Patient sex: M
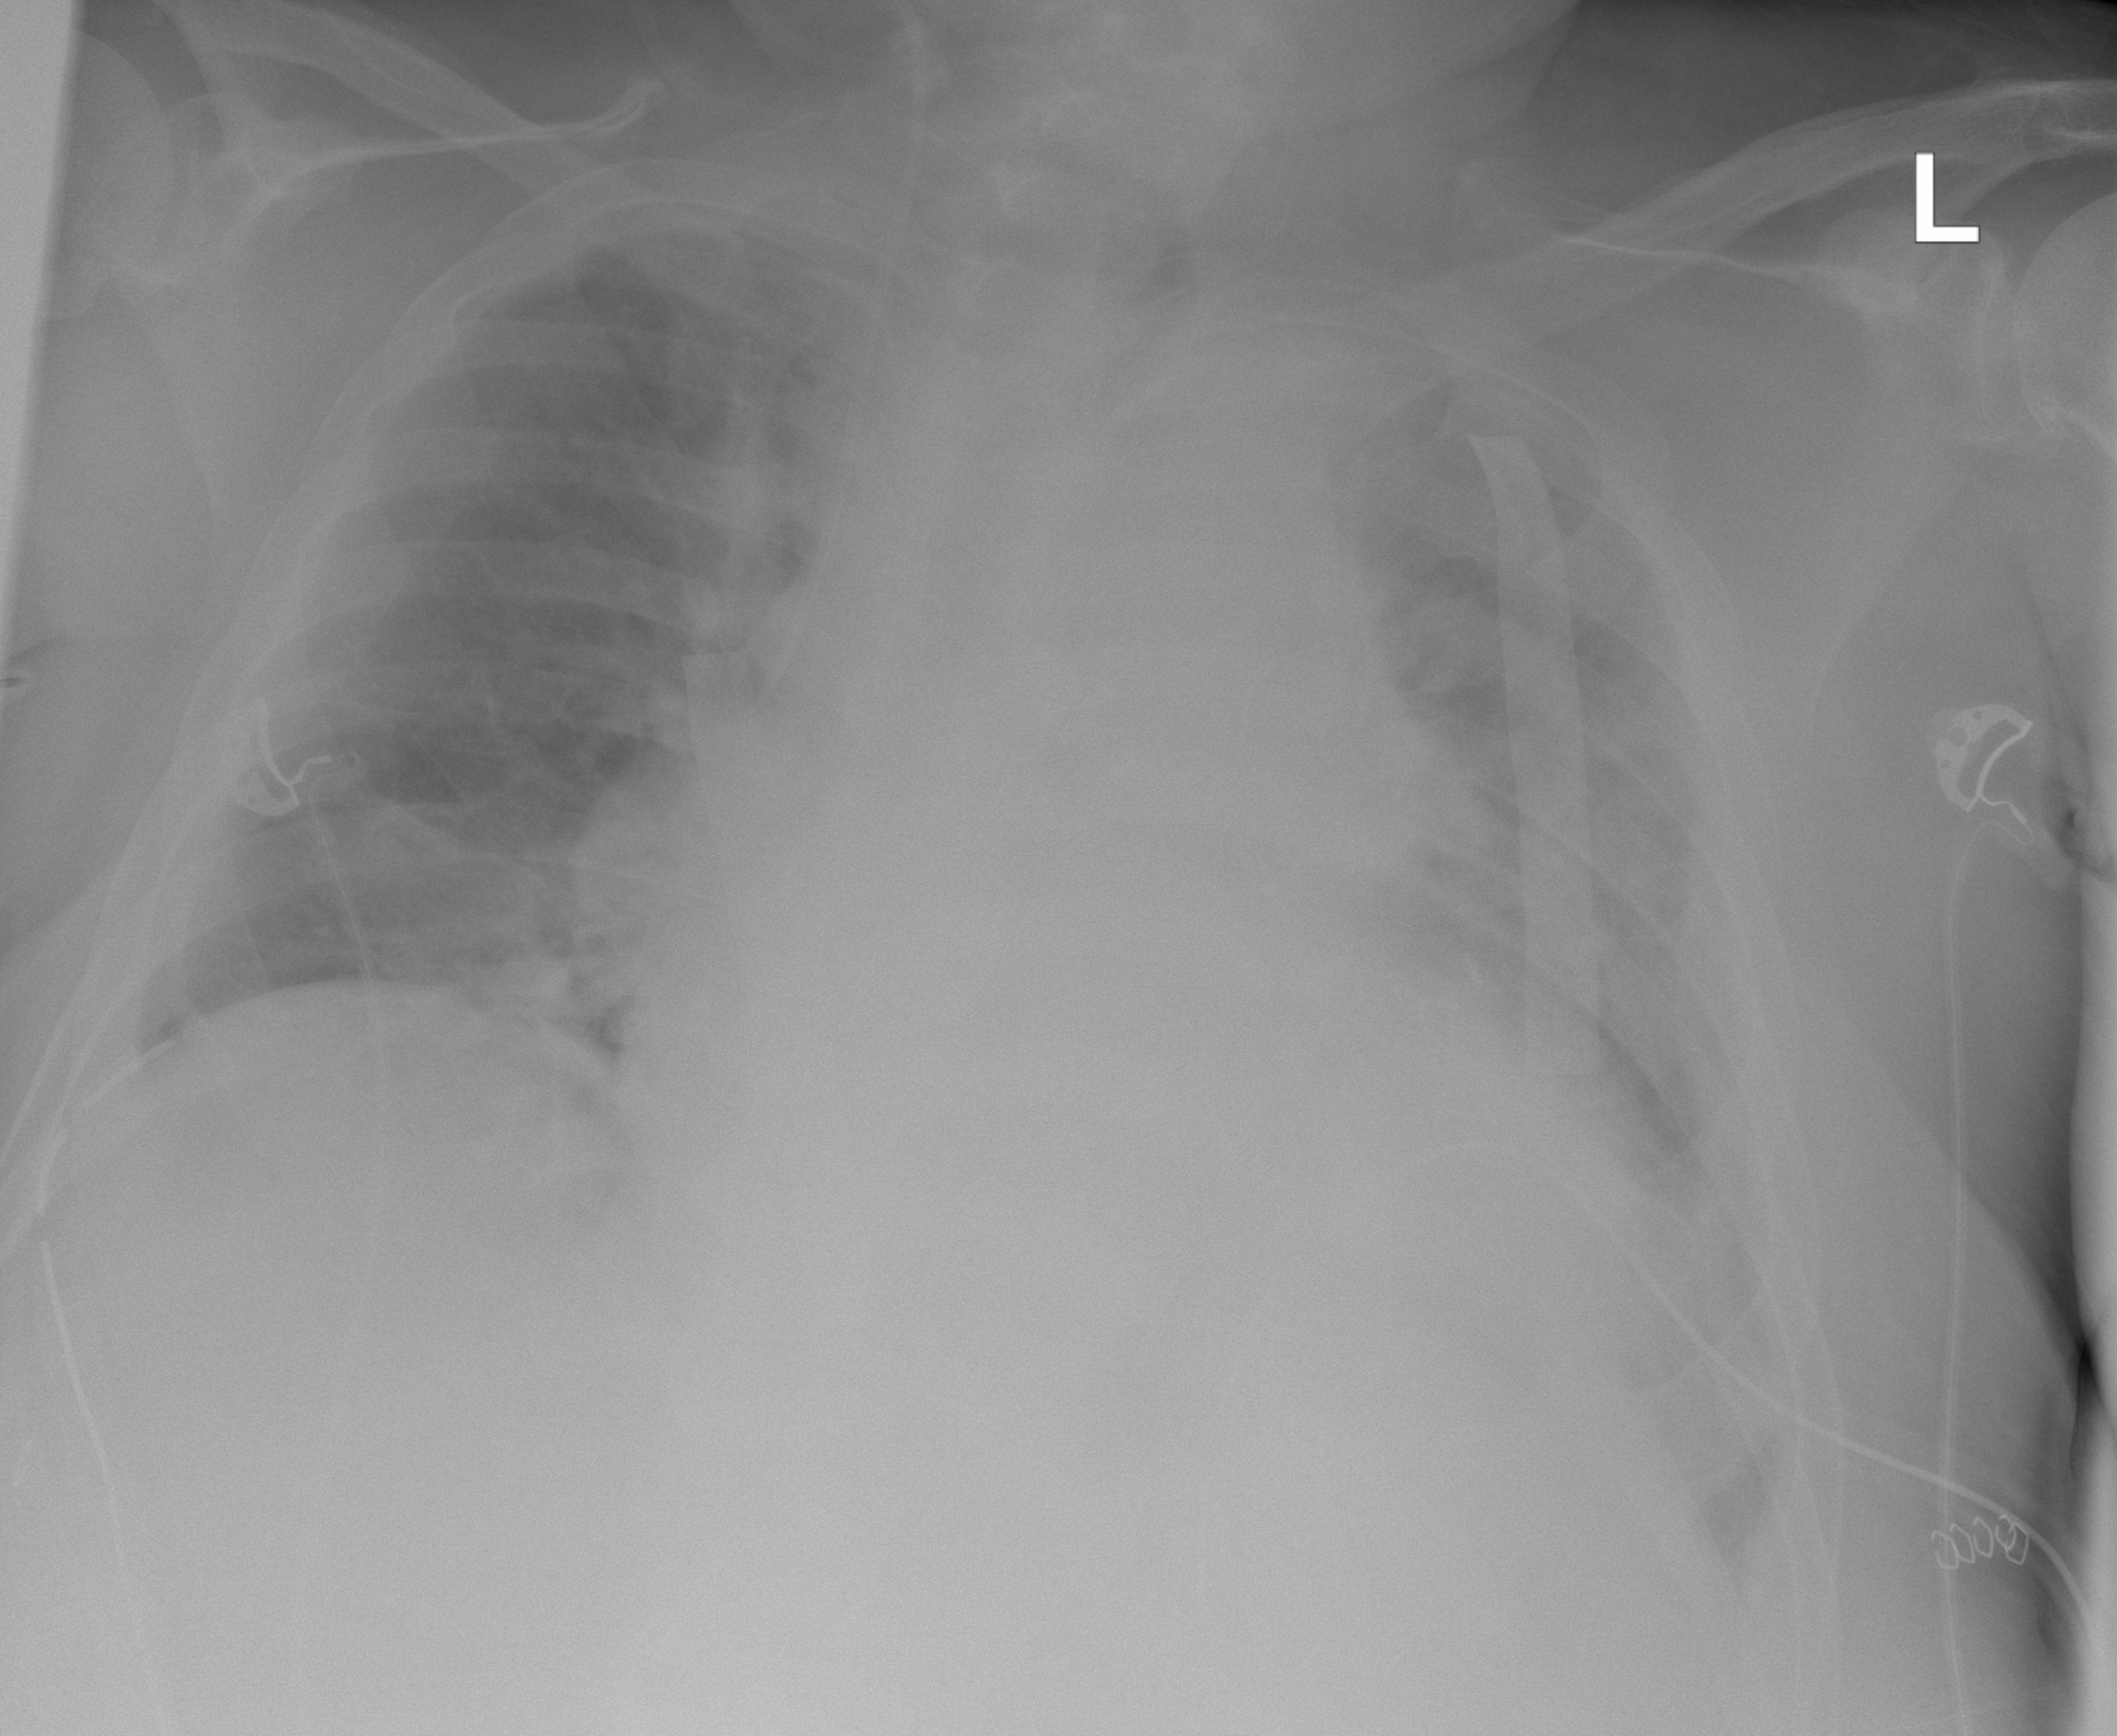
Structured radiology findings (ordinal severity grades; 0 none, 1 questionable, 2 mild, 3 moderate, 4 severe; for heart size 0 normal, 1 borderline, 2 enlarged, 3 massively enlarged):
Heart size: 3
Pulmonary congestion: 2
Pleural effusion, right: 0
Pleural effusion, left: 1
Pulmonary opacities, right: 2
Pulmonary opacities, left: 2
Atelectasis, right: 2
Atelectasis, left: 2